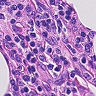
Metastatic tissue present: no